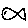
Label: fish